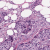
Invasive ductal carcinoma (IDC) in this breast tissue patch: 1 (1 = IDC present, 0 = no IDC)